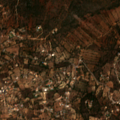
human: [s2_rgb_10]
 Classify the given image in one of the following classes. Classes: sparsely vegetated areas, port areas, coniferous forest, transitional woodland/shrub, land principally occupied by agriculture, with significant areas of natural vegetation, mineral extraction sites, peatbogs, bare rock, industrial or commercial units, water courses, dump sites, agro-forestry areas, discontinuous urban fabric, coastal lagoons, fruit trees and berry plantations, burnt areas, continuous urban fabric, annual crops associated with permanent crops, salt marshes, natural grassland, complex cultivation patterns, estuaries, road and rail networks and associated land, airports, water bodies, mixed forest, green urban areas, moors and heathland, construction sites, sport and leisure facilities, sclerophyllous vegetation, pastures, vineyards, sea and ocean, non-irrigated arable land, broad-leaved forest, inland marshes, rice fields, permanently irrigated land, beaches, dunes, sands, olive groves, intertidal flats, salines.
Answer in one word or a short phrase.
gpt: fruit trees and berry plantations, annual crops associated with permanent crops, sclerophyllous vegetation